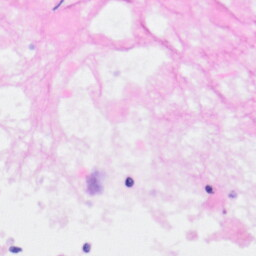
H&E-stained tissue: Kidney